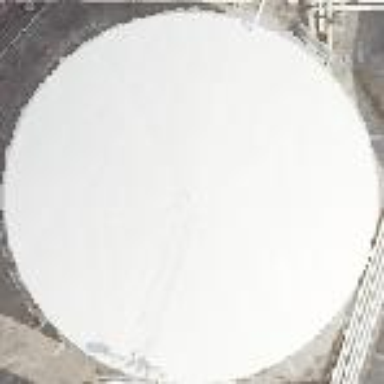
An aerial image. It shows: Storage tank which is man-made.